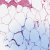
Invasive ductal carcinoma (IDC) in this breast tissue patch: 0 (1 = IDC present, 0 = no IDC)